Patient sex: M
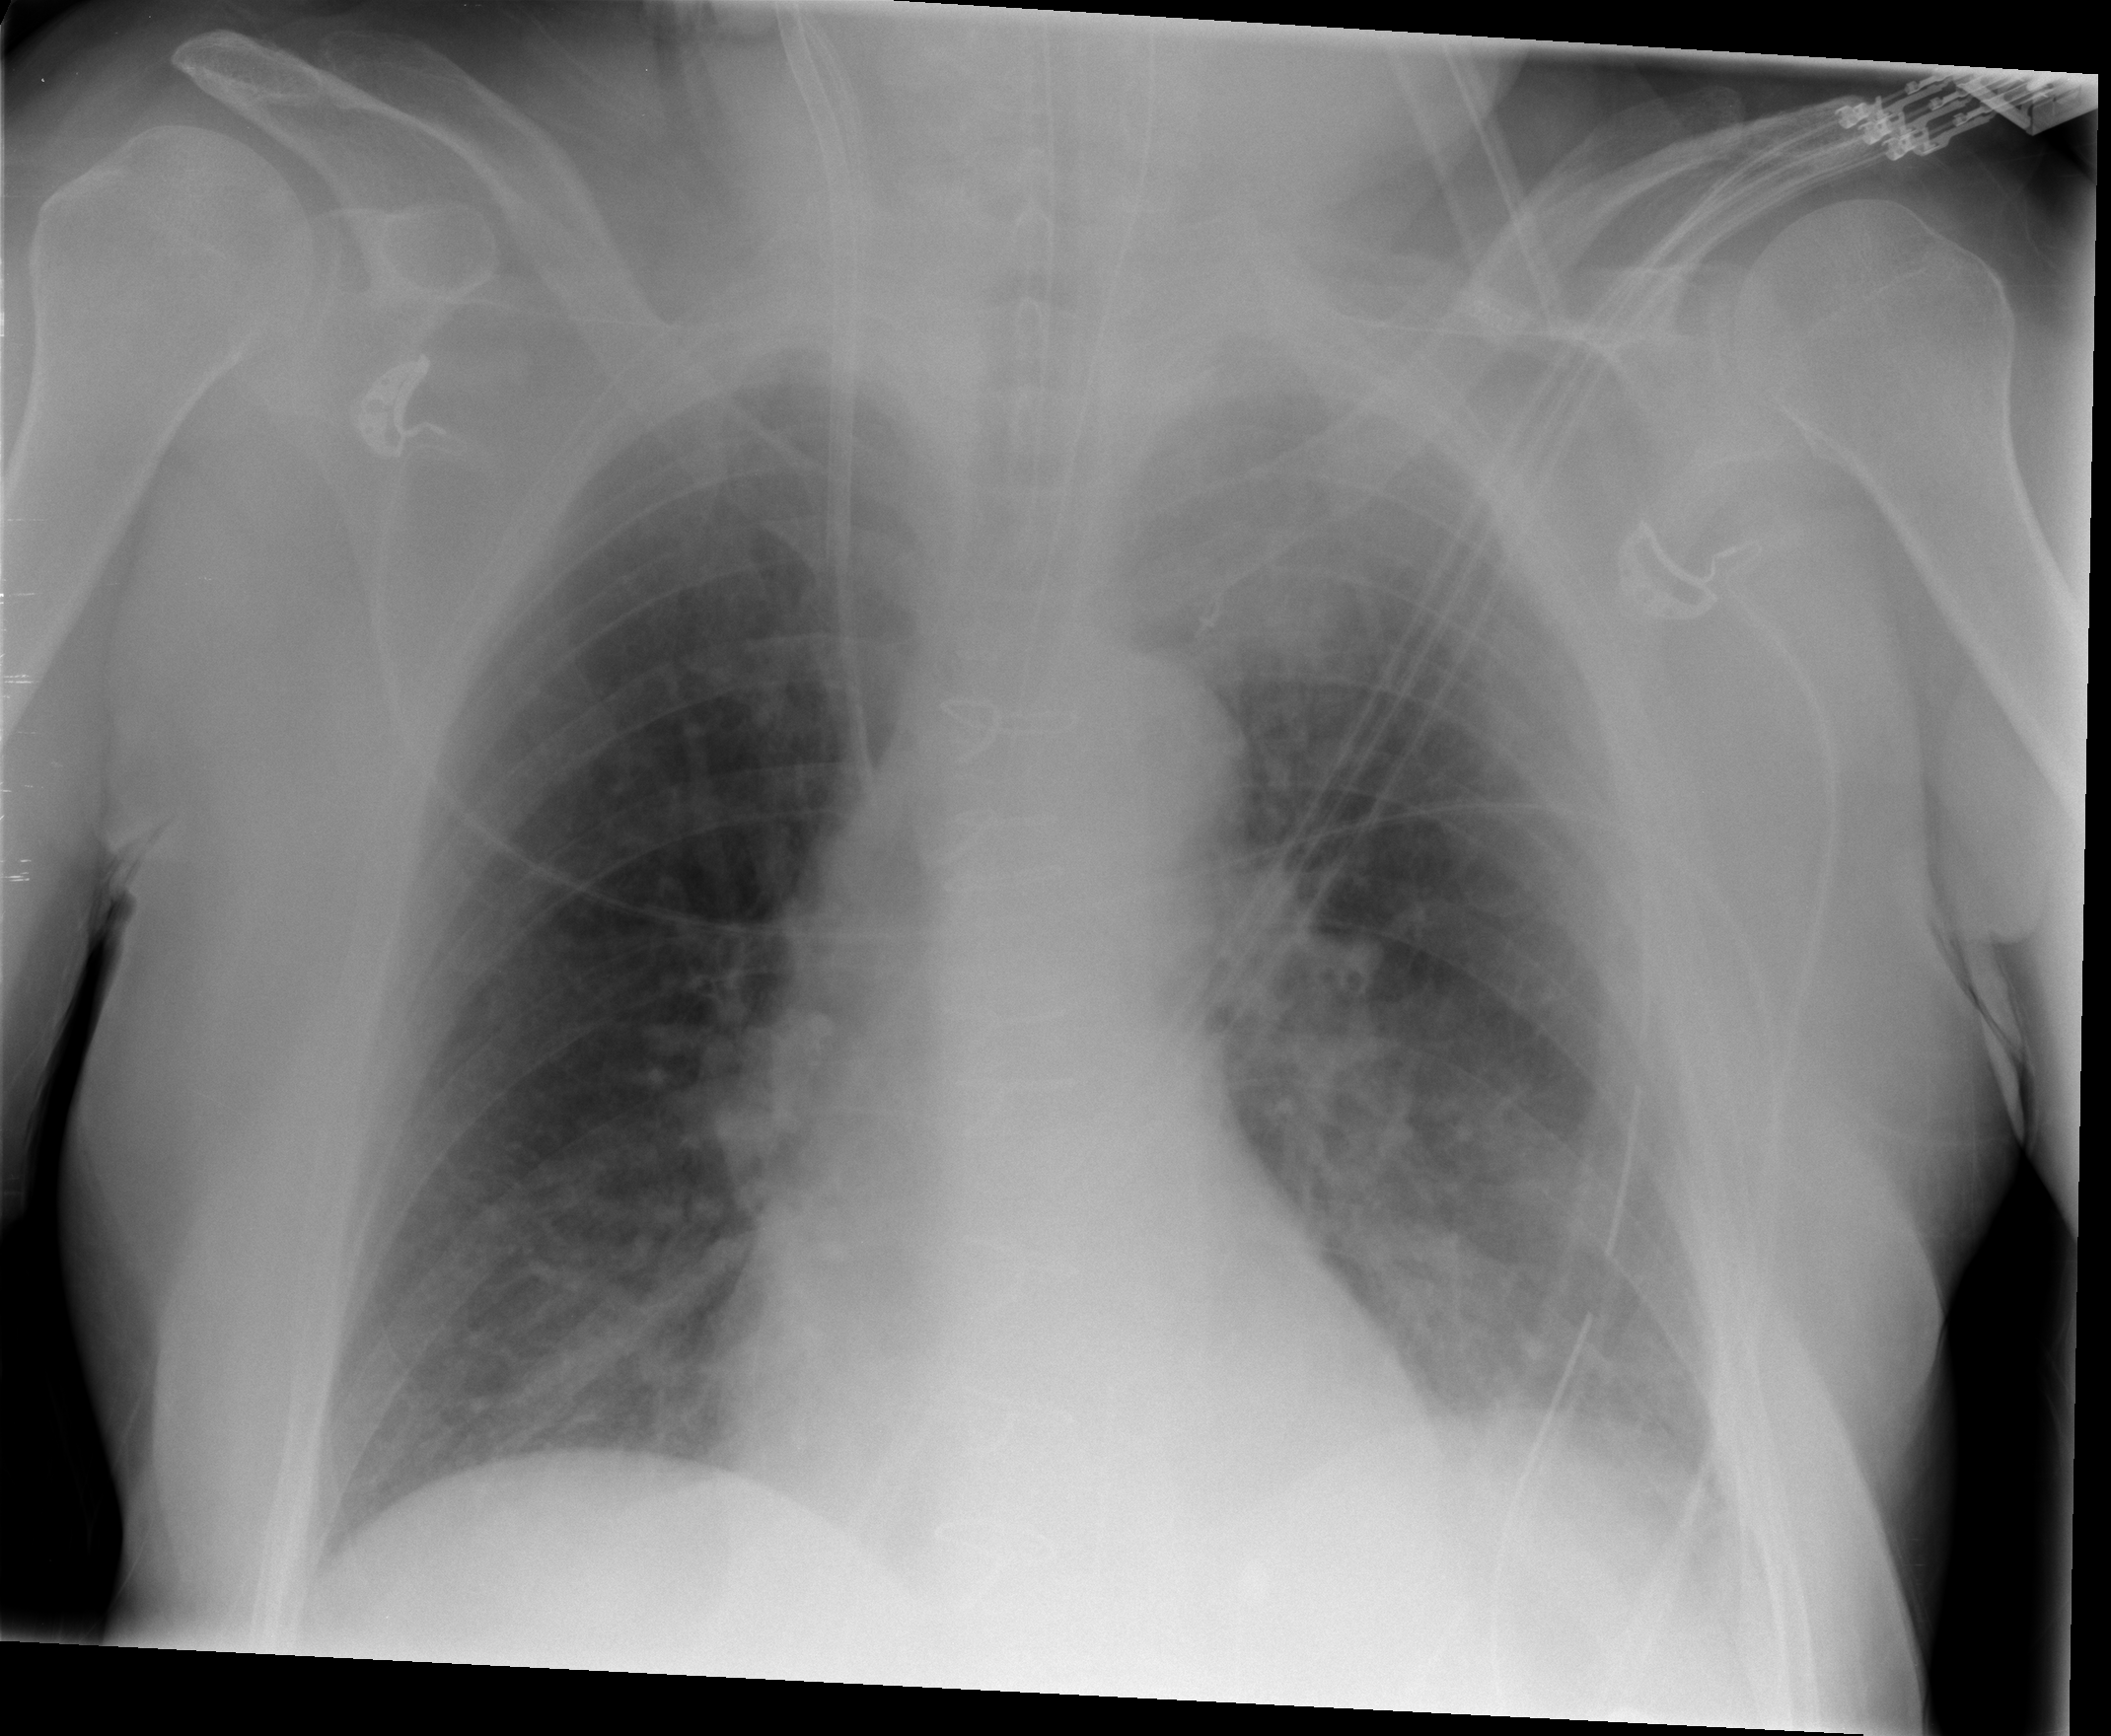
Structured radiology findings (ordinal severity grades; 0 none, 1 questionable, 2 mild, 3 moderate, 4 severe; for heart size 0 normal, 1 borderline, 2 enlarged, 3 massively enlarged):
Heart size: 0
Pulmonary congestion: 0
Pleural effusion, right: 0
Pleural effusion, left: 1
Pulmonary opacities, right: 0
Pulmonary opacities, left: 2
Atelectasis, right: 0
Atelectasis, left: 2